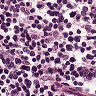
Metastatic tissue present: no